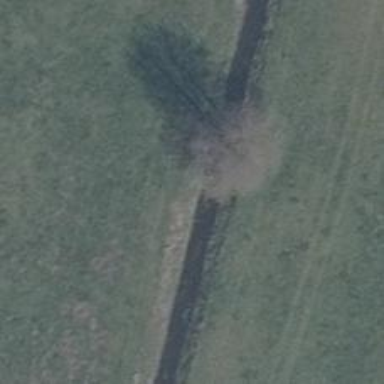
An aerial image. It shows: Single tag "natural: tree."